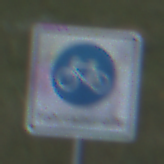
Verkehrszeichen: BeginnFahrradstrasse
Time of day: Night
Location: Outdoor (Nature)
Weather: PartlyCloudy
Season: NotSpecified
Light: Natural